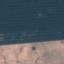
Land use / land cover class: AnnualCrop